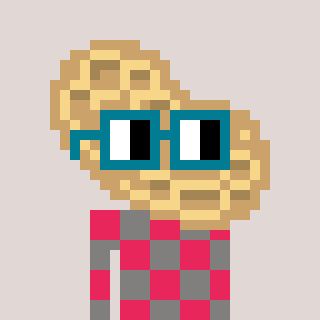
a pixel art character with square dark green glasses, a peanut-shaped head and a bluegrey-colored body on a warm background